Field crop: tomato
Growth stage: 1
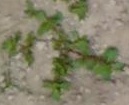
Species: portulaca